Question: Im trying to make a simple object move from its original position to one of the corners in which direction the mouse is being moved. But its a bit trickier, because I need the mouse to travel some distance in one of the directions before moving the object in that corners, in which the mouse is being moved ( to be sure that we didnt accidentally moved the mouse/object ).
I was thinking that I have to save the starting point when the mouse has been pressedDown, and after that to check when it(the mouse) has moved XX pixels in one of the directions and then if moved above some point (in which we are sure that it is not a random movement) move the object to one of the corners. But .... I cant quite figure it out howe to be done by code.
To show more clearly the above Ill explain it with this picture

So the is our object.
The are the directions in which we can move the box.
The is the distance that we need to move our mouse (while it is pressedDown)so the object moves in one of the directions./in this example 50px/
Lets assume we clicked the in the upper right corner(where the is), so if we want to move the box to the LEFT, we need at least to move the mouse(while it is still pressedDown) to the position where the is. And if we want to move the object to the RIGHT, we need to move the mouse to the , before the goes in that corner.
The RED and BLUE circles are just different scenarios, representing different points in which we have clicked the BOX and where we need to move the mouse, so the BOX moves.
:) Any help will be very appreciated.
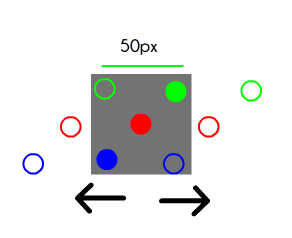
Answer: Here is a simple example:
'''
var grayBox:Sprite; //let's say this is your gray square or whatever you're clicking
grayBox.addEventListener(MouseEvent.MOUSE_DOWN, mouseDownHandler);
var mouseDownPoint:Point = new Point(); //the point to capture on mouse down to compare against
var currentObject:DisplayObject; //to store the current object on mouse down
var threshold:int = 50; //how far in pixels the mouse needs to move before you count it as a move
var didItMove:Boolean = false; //stores whether the current click was a move
function mouseDownHandler(e:MouseEvent):void {
mouseDownPoint.x = e.stageX;
mouseDownPoint.y = e.stageY;
currentObject = e.currentTarget as DisplayObject;
didItMove = false; //reset this
stage.addEventListener(MouseEvent.MOUSE_MOVE, mouseMoveHanlder, false, 0, true); //listen to mouse move until mouse up
stage.addEventListener(MouseEvent.MOUSE_UP, mouseUpHandler);
}
function mouseMoveHandler(e:MouseEvent):void {
if (Math.abs(e.stageX - mouseDownPoint.x) > threshold || Math.abs(e.stageY - mouseDownPoint.y) > threshold) {
//moved far enough
didItMove = true;
stage.removeEventListener(MouseEvent.MOUSE_MOVE, mouseMoveHandler); //remove listener
}
}
function mouseUpHandler(e:MouseEvent):void {
if(stage.hasEventListener(MouseEvent.MOUSE_MOVE)) stage.removeEventListener(MouseEvent.MOUSE_MOVE, mouseMoveHandler); //remove listener if still around
stage.removeEventListener(MouseEvent.MOUSE_UP, mouseUpHandler); //remove the mouse up listener from the stage
if (didItMove) {
//do something
//use currentObject
if(e.stageX > mouseDownPoint.x:
if(e.stageY > mouseDownPoint.y){
//bottom right corner
}else {
//top right corner
}
}else{
if(e.stageY > mouseDownPoint.y){
//bottom left corner
}else {
//top left corner
}
}
}
currentObject = null; //free the var so it's hanging around in memory
}
'''